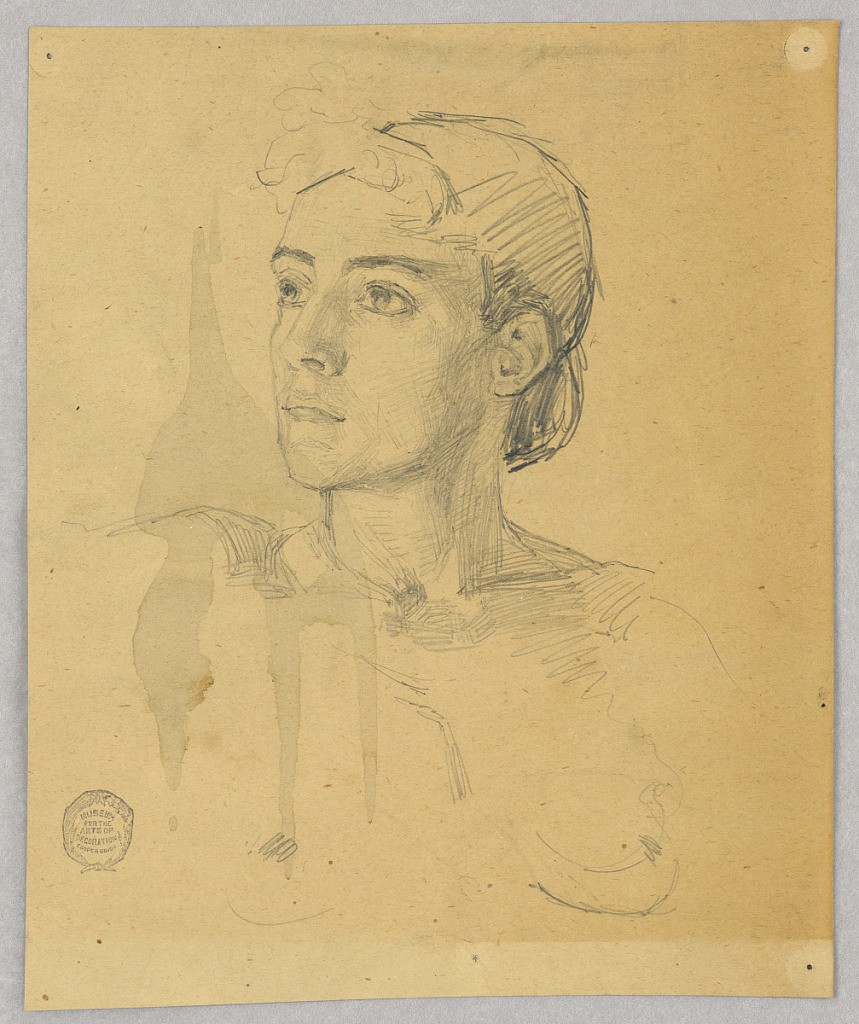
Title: Bust of Female Nude
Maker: Francis Augustus Lathrop, American, 1849–1909
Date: ca. 1895
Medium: Graphite on light brown paper
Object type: Drawing
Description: Sketch of nude woman, facing frontally, her head turned toward the left.